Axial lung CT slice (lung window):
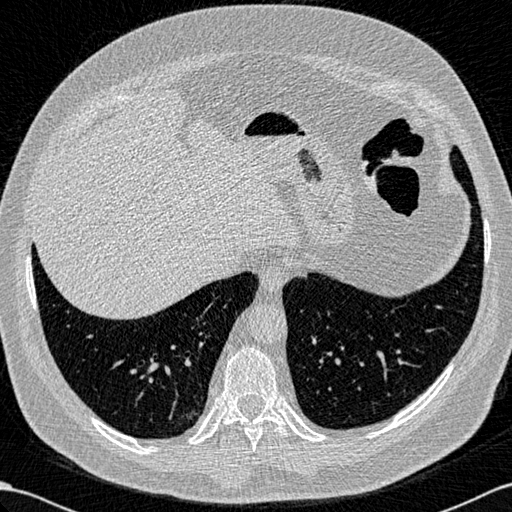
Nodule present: no